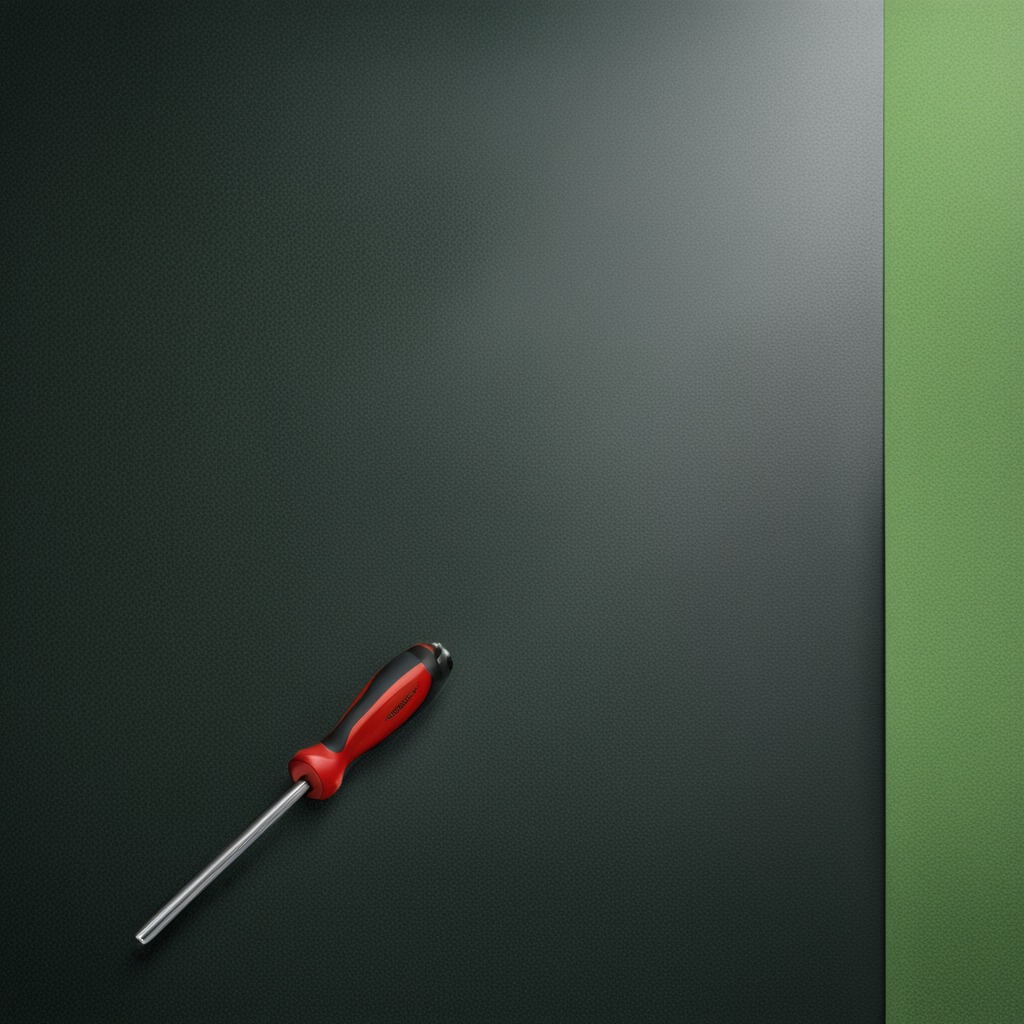
A screwdriver lying on a clean granite tabletop inside a workshop under bright overhead lighting crisp shadows high clarity worn but beneath the mat